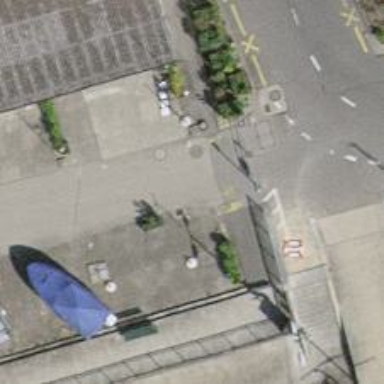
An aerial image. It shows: Bollard barrier.